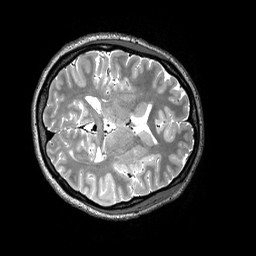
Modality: T2w
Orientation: axial
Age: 24
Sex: female
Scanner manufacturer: siemens
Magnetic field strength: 3 T
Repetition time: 3.2 s
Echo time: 0.565 s